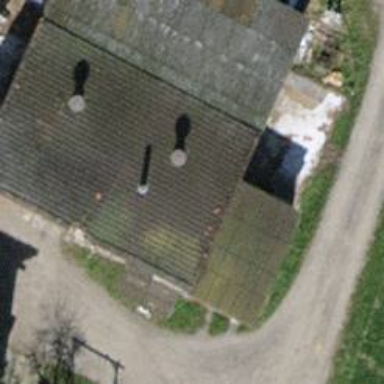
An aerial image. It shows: Stable building.